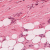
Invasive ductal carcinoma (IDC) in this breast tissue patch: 1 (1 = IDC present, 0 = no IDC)